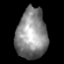
Tissue: prostate
Cell type: T cells
Senescence score: 0.3416
Nuclear area (px): 1513
Mean DAPI intensity: 135.571